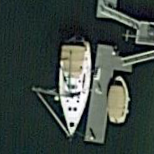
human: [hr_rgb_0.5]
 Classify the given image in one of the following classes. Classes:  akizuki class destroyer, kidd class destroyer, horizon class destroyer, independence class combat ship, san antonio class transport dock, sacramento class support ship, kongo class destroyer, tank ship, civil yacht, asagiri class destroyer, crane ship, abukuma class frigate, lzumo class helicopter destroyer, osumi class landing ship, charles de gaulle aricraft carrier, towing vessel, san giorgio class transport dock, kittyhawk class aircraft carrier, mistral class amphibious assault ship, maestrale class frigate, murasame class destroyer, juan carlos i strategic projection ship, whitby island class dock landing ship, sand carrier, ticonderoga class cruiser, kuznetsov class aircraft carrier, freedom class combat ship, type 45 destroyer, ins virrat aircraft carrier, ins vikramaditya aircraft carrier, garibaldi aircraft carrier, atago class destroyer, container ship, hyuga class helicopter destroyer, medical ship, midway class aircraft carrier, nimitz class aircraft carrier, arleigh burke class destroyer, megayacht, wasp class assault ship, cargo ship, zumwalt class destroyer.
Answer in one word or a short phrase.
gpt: Civil yacht